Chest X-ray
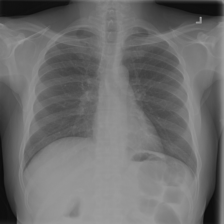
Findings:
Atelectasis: negative
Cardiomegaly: negative
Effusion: negative
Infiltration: positive
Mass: negative
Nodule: negative
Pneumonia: negative
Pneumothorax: negative
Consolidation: negative
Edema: negative
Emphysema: negative
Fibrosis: negative
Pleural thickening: negative
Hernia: negative